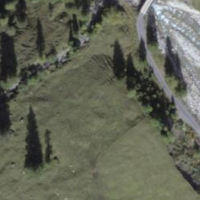
EUNIS habitat code: 23
Species observed at this site:
Dryas octopetala
Centaurea scabiosa
Chamaenerion dodonaei